Question: I have the app working fine in iOS5 but when i switch to iOS6, it is crashing due to UIViewControllerHierarchyInconsistency.
The error looks like this:
'''
UIViewControllerHierarchyInconsistency', reason: 'A view can only be associated with at most one view controller at a time! View <UILayoutContainerView: 0xa148de0; frame = (0 0; 320 480); autoresize = W+H; layer = <CALayer: 0xa148ea0>> is associated with <UITabBarController: 0xa64af30>. Clear this association before associating this view with <lkViewController: 0xa33faa0>.'
'''
I have looked at some of the solutions on stackoverflow and it tell me to delete the viewcontrollers. But when I delete the tabbarcontroller, the view does not appear correctly.
My xib file looks like this:

Need some guidance on this..Thanks...
EDIT:
the crash comes in this line in lkViewController:
'''
self.view = m_tabBarController.view;
'''
when m_tabBarController is a UITabBarController.
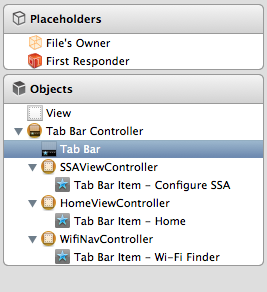
Answer: changing
'''
self.view = m_tabBarController.view;
'''
to
'''
[self.view addSubview:m_tabBarController.view];
'''
Will solve the issue...